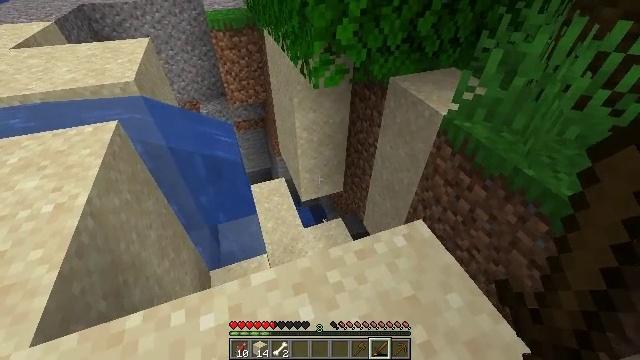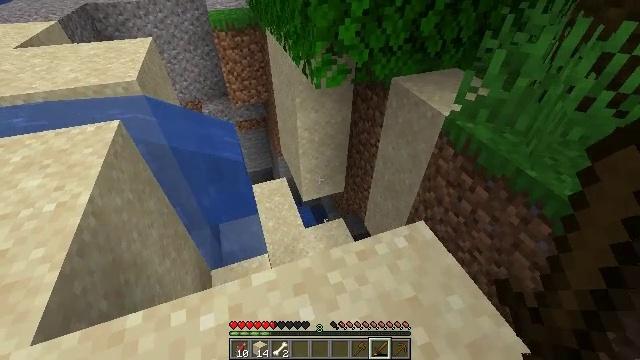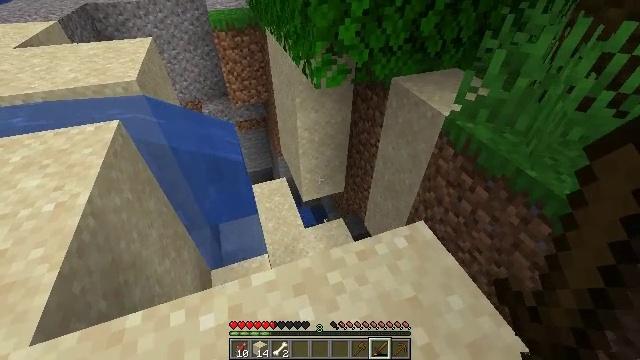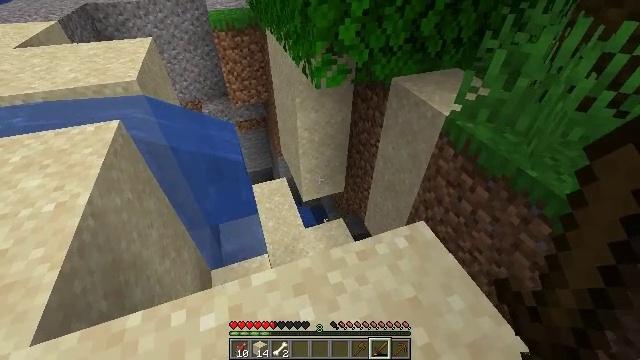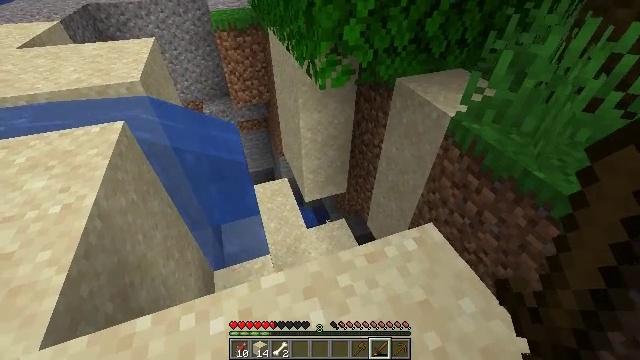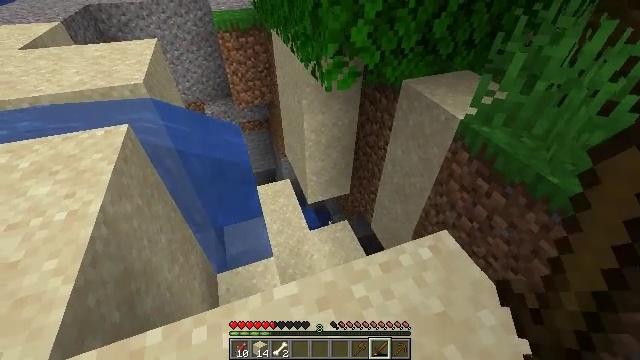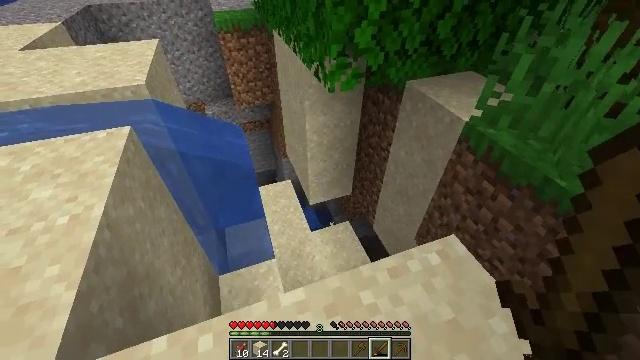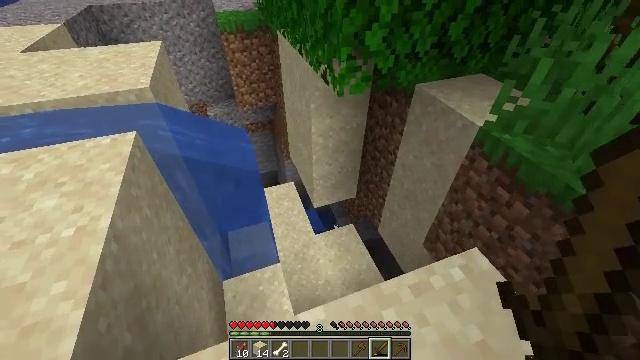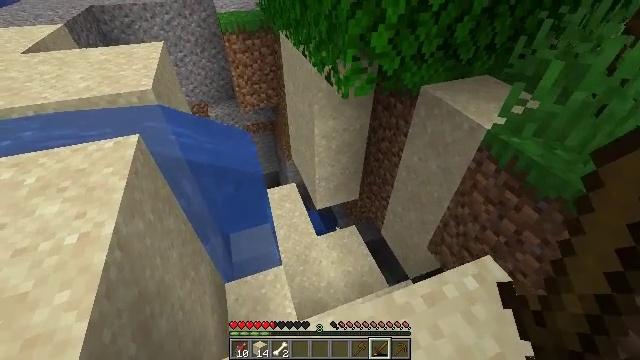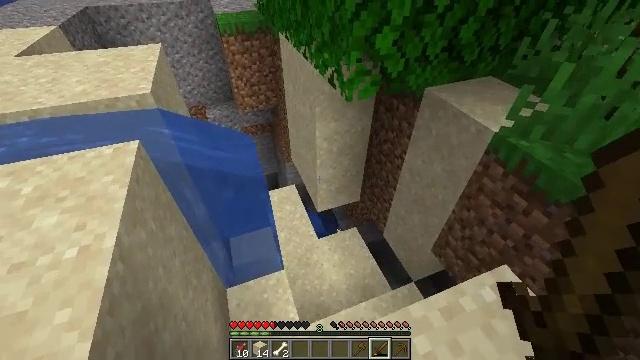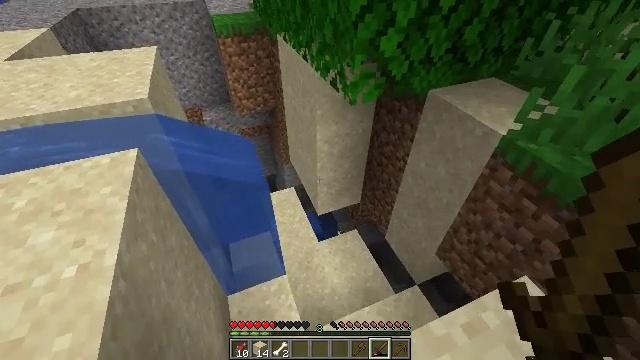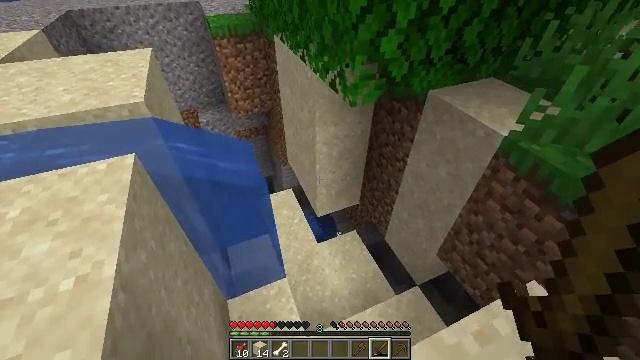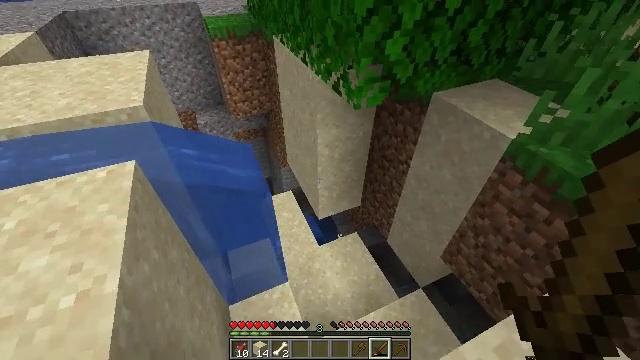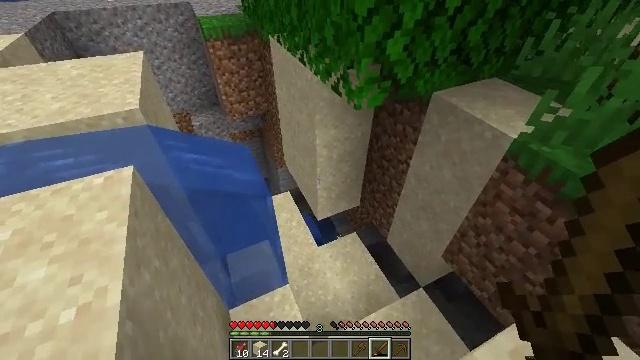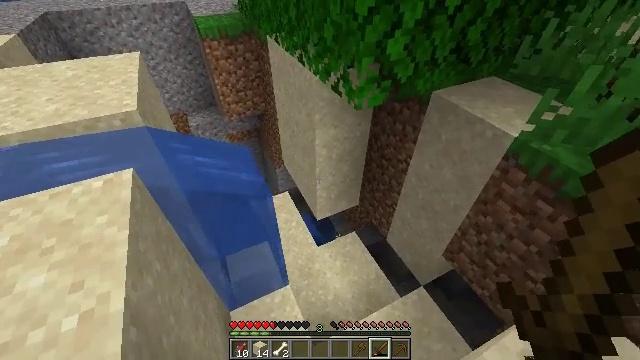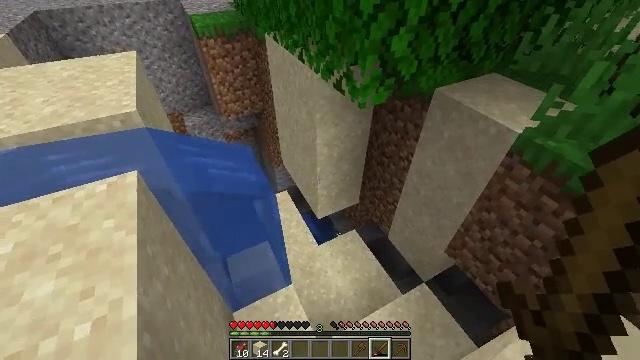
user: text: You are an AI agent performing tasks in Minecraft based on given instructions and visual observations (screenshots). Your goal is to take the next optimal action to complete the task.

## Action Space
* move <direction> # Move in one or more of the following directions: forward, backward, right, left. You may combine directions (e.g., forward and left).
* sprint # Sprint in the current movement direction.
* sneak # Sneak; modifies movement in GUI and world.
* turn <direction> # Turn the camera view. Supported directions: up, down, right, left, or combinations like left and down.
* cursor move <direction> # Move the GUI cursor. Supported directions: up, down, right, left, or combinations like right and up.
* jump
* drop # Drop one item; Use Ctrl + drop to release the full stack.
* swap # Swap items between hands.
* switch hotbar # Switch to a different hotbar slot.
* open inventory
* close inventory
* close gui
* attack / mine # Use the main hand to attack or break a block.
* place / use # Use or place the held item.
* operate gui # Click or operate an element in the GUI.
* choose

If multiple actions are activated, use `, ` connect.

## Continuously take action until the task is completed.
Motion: motion action
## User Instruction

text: Mine sand by the water.
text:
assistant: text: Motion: sneak
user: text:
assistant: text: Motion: sneak
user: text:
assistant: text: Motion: move left, sneak
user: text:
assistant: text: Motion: move forward and move left, sneak
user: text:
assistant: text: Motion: move forward and move left, sneak
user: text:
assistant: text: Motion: move forward and move left, sneak
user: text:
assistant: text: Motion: move forward and move left, sneak
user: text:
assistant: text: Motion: move forward and move left, sneak
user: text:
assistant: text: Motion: move forward and move left, sneak
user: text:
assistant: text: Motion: move forward and move left, sneak, turn right
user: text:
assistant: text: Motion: move forward and move left, sneak, turn right
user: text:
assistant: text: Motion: move forward and move left, sneak
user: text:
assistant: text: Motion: move left, sneak, turn right
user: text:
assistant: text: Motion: move left, sneak
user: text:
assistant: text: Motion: move left, sneak, turn right
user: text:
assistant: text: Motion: sneak, turn right
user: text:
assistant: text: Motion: sneak
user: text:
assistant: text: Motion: sneak
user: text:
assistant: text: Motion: sneak
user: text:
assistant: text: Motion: sneak
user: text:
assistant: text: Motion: sneak
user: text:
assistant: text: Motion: move left, sneak
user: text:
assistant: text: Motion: move left, sneak
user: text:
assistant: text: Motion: move forward and move left, sneak
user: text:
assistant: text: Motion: move forward and move left, sneak
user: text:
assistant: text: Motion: move forward and move left, sneak
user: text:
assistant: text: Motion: move forward and move left, sneak
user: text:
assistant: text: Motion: move forward and move left, sneak
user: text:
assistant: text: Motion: move forward and move left, sneak
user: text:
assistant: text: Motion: move forward and move left, sneak, turn right